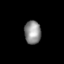
Tissue: lung
Cell type: Epithelial cells
Senescence score: 0.1837
Nuclear area (px): 374
Mean DAPI intensity: 144.267